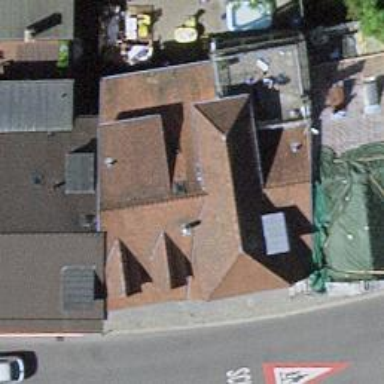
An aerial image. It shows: Restaurant.